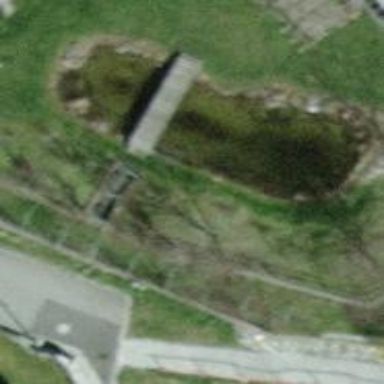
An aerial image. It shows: Peaceful pond.